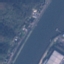
Label: River